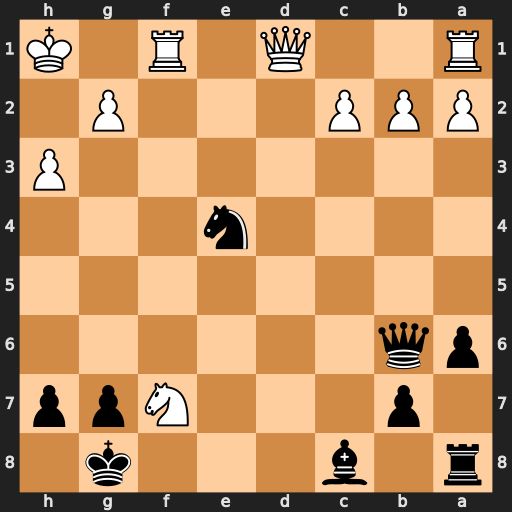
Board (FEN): r1b3k1/1p3Npp/pq6/8/4n3/7P/PPP3P1/R2Q1R1K
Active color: b
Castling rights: -
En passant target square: -
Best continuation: Ng3+ Kh2 Nxf1+ Qxf1 Qc7+